Question: I am using Glade-3. I made this tool:

I saved the project with the name 'tut.glade' and opened the file in a text editor, here's the code of it:
'''
<?xml version="1.0"?>
<interface>
<requires lib="gtk+" version="2.16"/>
<!-- interface-naming-policy project-wide -->
<object class="GtkListStore" id="liststore1"/>
<object class="GtkWindow" id="Home">
<property name="destroy_with_parent">True</property>
<signal name="destroy" handler="gtk_main_quit"/>
<child>
<object class="GtkVBox" id="vbox1">
<property name="visible">True</property>
<property name="orientation">vertical</property>
<child>
<object class="GtkHBox" id="hbox1">
<property name="visible">True</property>
<child>
<object class="GtkScrolledWindow" id="scrolledwindow1">
<property name="visible">True</property>
<property name="can_focus">True</property>
<property name="hscrollbar_policy">automatic</property>
<property name="vscrollbar_policy">automatic</property>
<child>
<object class="GtkTreeView" id="treeview2">
<property name="visible">True</property>
<property name="can_focus">True</property>
<property name="model">liststore1</property>
</object>
</child>
</object>
<packing>
<property name="position">0</property>
</packing>
</child>
<child>
<object class="GtkVButtonBox" id="vbuttonbox2">
<property name="visible">True</property>
<property name="orientation">vertical</property>
<property name="spacing">2</property>
<property name="layout_style">center</property>
<child>
<object class="GtkButton" id="button1">
<property name="label">gtk-goto-top</property>
<property name="visible">True</property>
<property name="can_focus">True</property>
<property name="receives_default">True</property>
<property name="use_stock">True</property>
</object>
<packing>
<property name="expand">False</property>
<property name="fill">False</property>
<property name="position">0</property>
</packing>
</child>
<child>
<object class="GtkButton" id="button2">
<property name="label">gtk-go-up</property>
<property name="visible">True</property>
<property name="can_focus">True</property>
<property name="receives_default">True</property>
<property name="use_stock">True</property>
</object>
<packing>
<property name="expand">False</property>
<property name="fill">False</property>
<property name="position">1</property>
</packing>
</child>
<child>
<object class="GtkButton" id="button3">
<property name="label">gtk-add</property>
<property name="visible">True</property>
<property name="can_focus">True</property>
<property name="receives_default">True</property>
<property name="use_stock">True</property>
</object>
<packing>
<property name="expand">False</property>
<property name="fill">False</property>
<property name="position">2</property>
</packing>
</child>
<child>
<object class="GtkButton" id="button4">
<property name="label">gtk-remove</property>
<property name="visible">True</property>
<property name="can_focus">True</property>
<property name="receives_default">True</property>
<property name="use_stock">True</property>
</object>
<packing>
<property name="expand">False</property>
<property name="fill">False</property>
<property name="position">3</property>
</packing>
</child>
<child>
<object class="GtkButton" id="button5">
<property name="label">gtk-go-down</property>
<property name="visible">True</property>
<property name="can_focus">True</property>
<property name="receives_default">True</property>
<property name="use_stock">True</property>
</object>
<packing>
<property name="expand">False</property>
<property name="fill">False</property>
<property name="position">4</property>
</packing>
</child>
<child>
<object class="GtkButton" id="button6">
<property name="label">gtk-goto-bottom</property>
<property name="visible">True</property>
<property name="can_focus">True</property>
<property name="receives_default">True</property>
<property name="use_stock">True</property>
</object>
<packing>
<property name="expand">False</property>
<property name="fill">False</property>
<property name="position">5</property>
</packing>
</child>
</object>
<packing>
<property name="position">1</property>
</packing>
</child>
<child>
<object class="GtkVBox" id="vbox2">
<property name="visible">True</property>
<property name="orientation">vertical</property>
<child>
<object class="GtkViewport" id="viewport1">
<property name="visible">True</property>
<property name="resize_mode">queue</property>
<child>
<object class="GtkAlignment" id="alignment1">
<property name="width_request">0</property>
<property name="height_request">0</property>
<property name="visible">True</property>
<property name="xscale">0</property>
<property name="yscale">0</property>
<child>
<object class="GtkFrame" id="frame1">
<property name="visible">True</property>
<property name="label_xalign">0</property>
<property name="shadow_type">in</property>
<child>
<object class="GtkDrawingArea" id="drawingarea1">
<property name="width_request">300</property>
<property name="height_request">200</property>
<property name="visible">True</property>
</object>
</child>
<child type="label_item">
<placeholder/>
</child>
</object>
</child>
</object>
</child>
</object>
<packing>
<property name="position">0</property>
</packing>
</child>
<child>
<object class="GtkHButtonBox" id="hbuttonbox1">
<property name="visible">True</property>
<property name="spacing">2</property>
<property name="homogeneous">True</property>
<property name="layout_style">center</property>
<child>
<object class="GtkCheckButton" id="checkbutton2">
<property name="label" translatable="yes">Show points</property>
<property name="visible">True</property>
<property name="can_focus">True</property>
<property name="receives_default">False</property>
<property name="draw_indicator">True</property>
</object>
<packing>
<property name="expand">False</property>
<property name="fill">False</property>
<property name="position">0</property>
</packing>
</child>
<child>
<object class="GtkCheckButton" id="checkbutton1">
<property name="label" translatable="yes">Show lines</property>
<property name="visible">True</property>
<property name="can_focus">True</property>
<property name="receives_default">False</property>
<property name="draw_indicator">True</property>
</object>
<packing>
<property name="expand">False</property>
<property name="fill">False</property>
<property name="position">1</property>
</packing>
</child>
</object>
<packing>
<property name="expand">False</property>
<property name="position">1</property>
</packing>
</child>
</object>
<packing>
<property name="position">2</property>
</packing>
</child>
</object>
<packing>
<property name="position">1</property>
</packing>
</child>
<child>
<object class="GtkStatusbar" id="statusbar1">
<property name="visible">True</property>
<property name="spacing">2</property>
</object>
<packing>
<property name="expand">False</property>
<property name="pack_type">end</property>
<property name="position">0</property>
</packing>
</child>
</object>
</child>
</object>
</interface>
'''
Then I made a C program named as 'tut.c' which has the following code:
'''
#include <gtk/gtk.h>
int
main( int argc,
char **argv )
{
GtkBuilder *builder;
GtkWidget *window;
GError *error = NULL;
/* Init GTK+ */
gtk_init( &argc, &argv );
/* Create new GtkBuilder object */
builder = gtk_builder_new();
/* Load UI from file. If error occurs, report it and quit application.
* * Replace "tut.glade" with your saved project. */
if( ! gtk_builder_add_from_file( builder, "tut.glade", &error ) )
{
g_warning( "%s", error->message );
g_free( error );
return( 1 );
}
/* Get main window pointer from UI */
window = GTK_WIDGET( gtk_builder_get_object( builder, "window1" ) );
/* Connect signals */
gtk_builder_connect_signals( builder, NULL );
/* Destroy builder, since we don't need it anymore */
g_object_unref( G_OBJECT( builder ) );
/* Show window. All other widgets are automatically shown by GtkBuilder */
gtk_widget_show( window );
/* Start main loop */
gtk_main();
return( 0 );
}
'''
I then compiled it using
'gcc -o tut tut.c $(pkg-config --cflags --libs gtk+-2.0 gmodule-2.0)'
then I got the executable file named as 'tut'. I executed it using
'./tut'
and I got this :
'''
(tut:19516): Gtk-CRITICAL **: gtk_widget_show: assertion 'GTK_IS_WIDGET (widget)' failed
'''
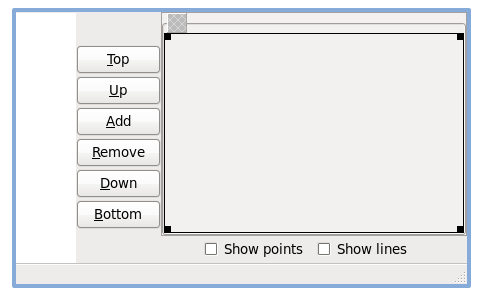
Answer: You're asking for the object named '"window1"' but there is nothing like that in your 'tut.glade' file. There's only one window in that XML:
'''
<object class="GtkWindow" id="Home">
'''
So try replacing this:
'''
window = GTK_WIDGET( gtk_builder_get_object( builder, "window1" ) );
'''
with this:
'''
window = GTK_WIDGET( gtk_builder_get_object( builder, "Home" ) );
'''
And maybe a NULL check on 'window' would be a good idea too.